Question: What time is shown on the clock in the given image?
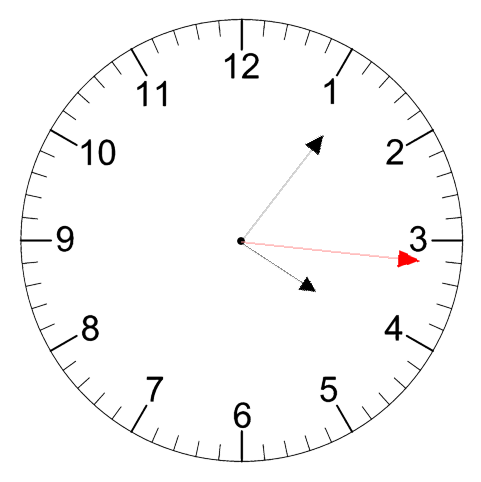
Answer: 04:06:16